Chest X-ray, AP view. Patient: 32 years old, sex F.
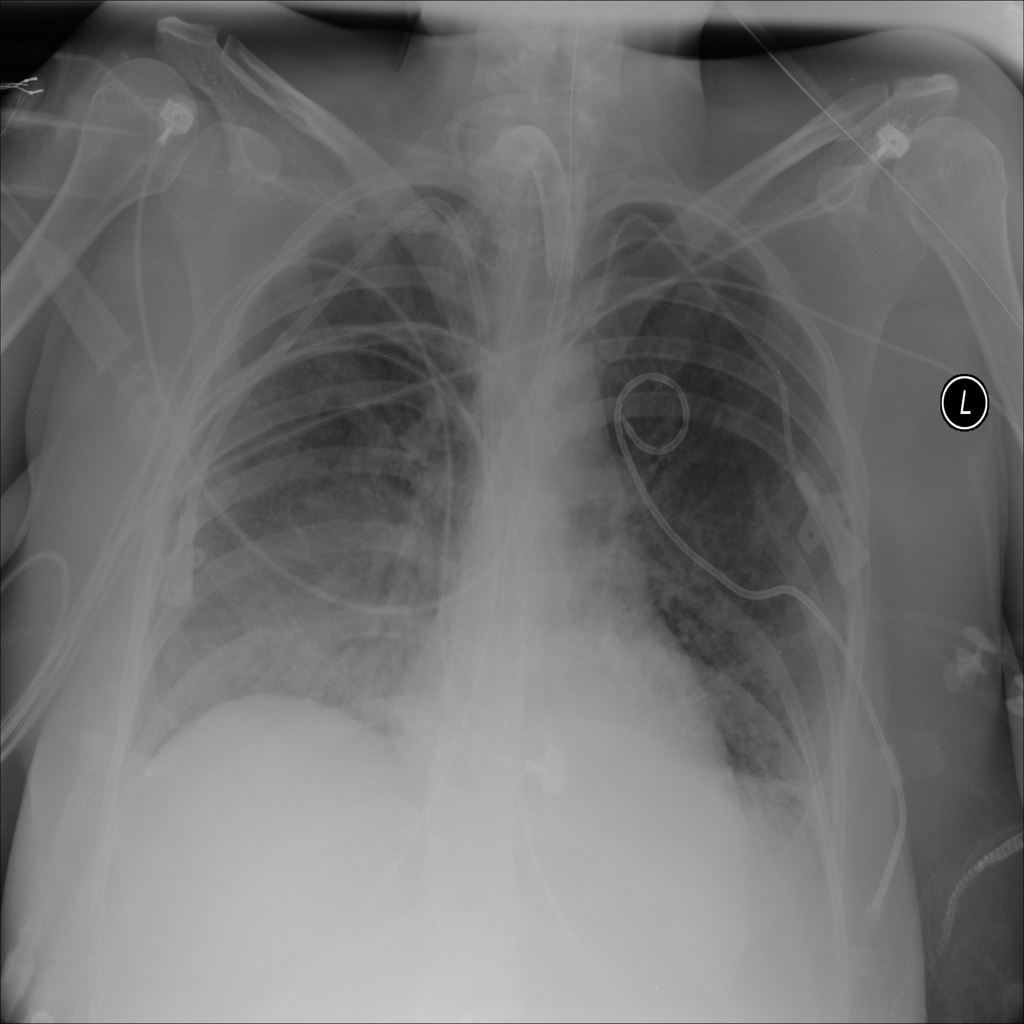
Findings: Edema, Effusion, Infiltration